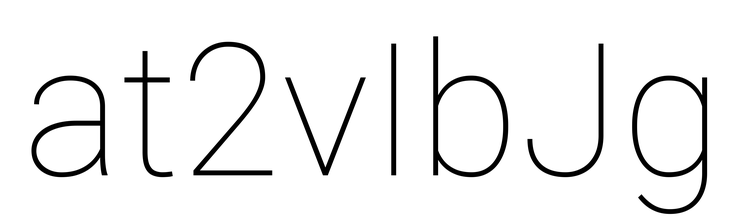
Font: Roboto_Thin